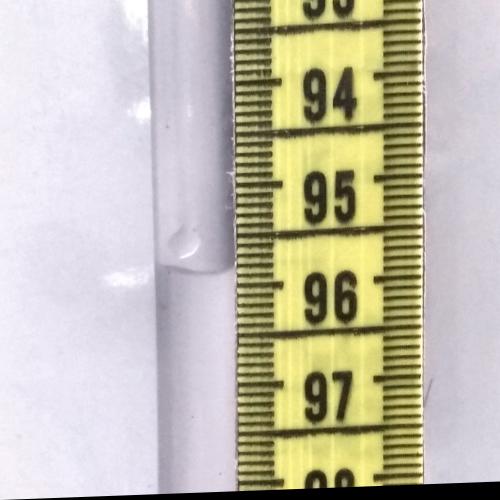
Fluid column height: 95.8 cm